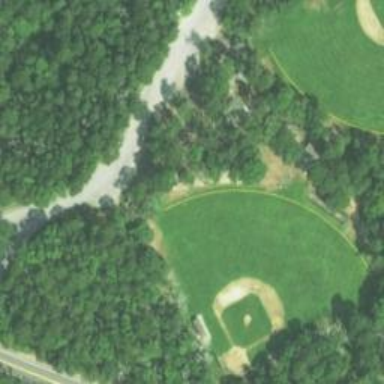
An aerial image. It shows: Baseball pitch for leisure and sports activities.